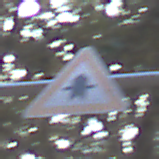
Verkehrszeichen: Vorfahrt
Umgebung: Outdoor, Suburban
Tageszeit: MorningAfternoon
Wetter: PartlyCloudy
Licht: Natural
Jahreszeit: NotSpecified
Kontrast: LowContrast